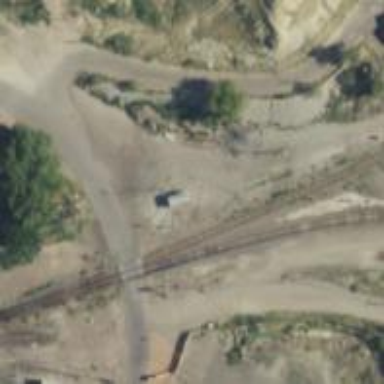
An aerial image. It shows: Railway junction.